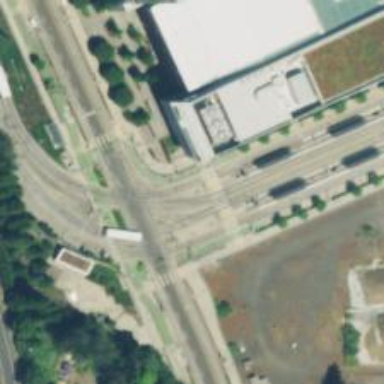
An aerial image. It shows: Tram crossing on the railway.